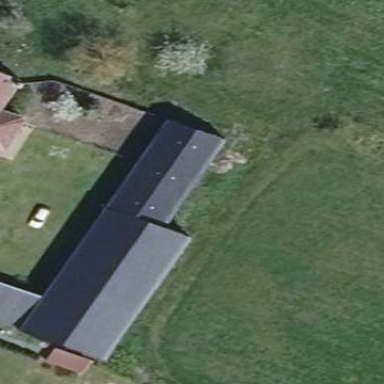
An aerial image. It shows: Building with gabled roof. The roof is oriented along the building and has dark grey color.